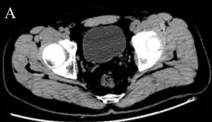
A 24-year-old man was diagnosed with a urachal leiomyosarcoma. One and a half years after surgery, contrast-enhanced CT examination (A-F) showed no recurrence of the tumor.
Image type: radiology (ct)